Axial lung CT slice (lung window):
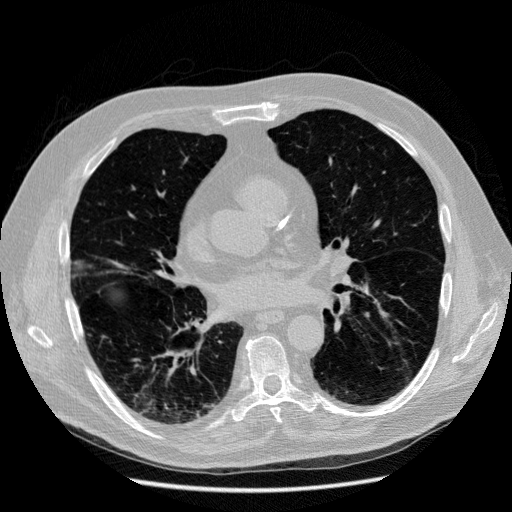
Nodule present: no